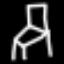
Label: chair